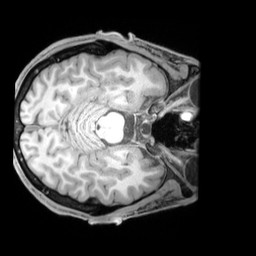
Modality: T1w
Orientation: axial
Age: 23
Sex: male
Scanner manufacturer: siemens
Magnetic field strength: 3 T
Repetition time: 1.97 s
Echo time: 0.00206 s